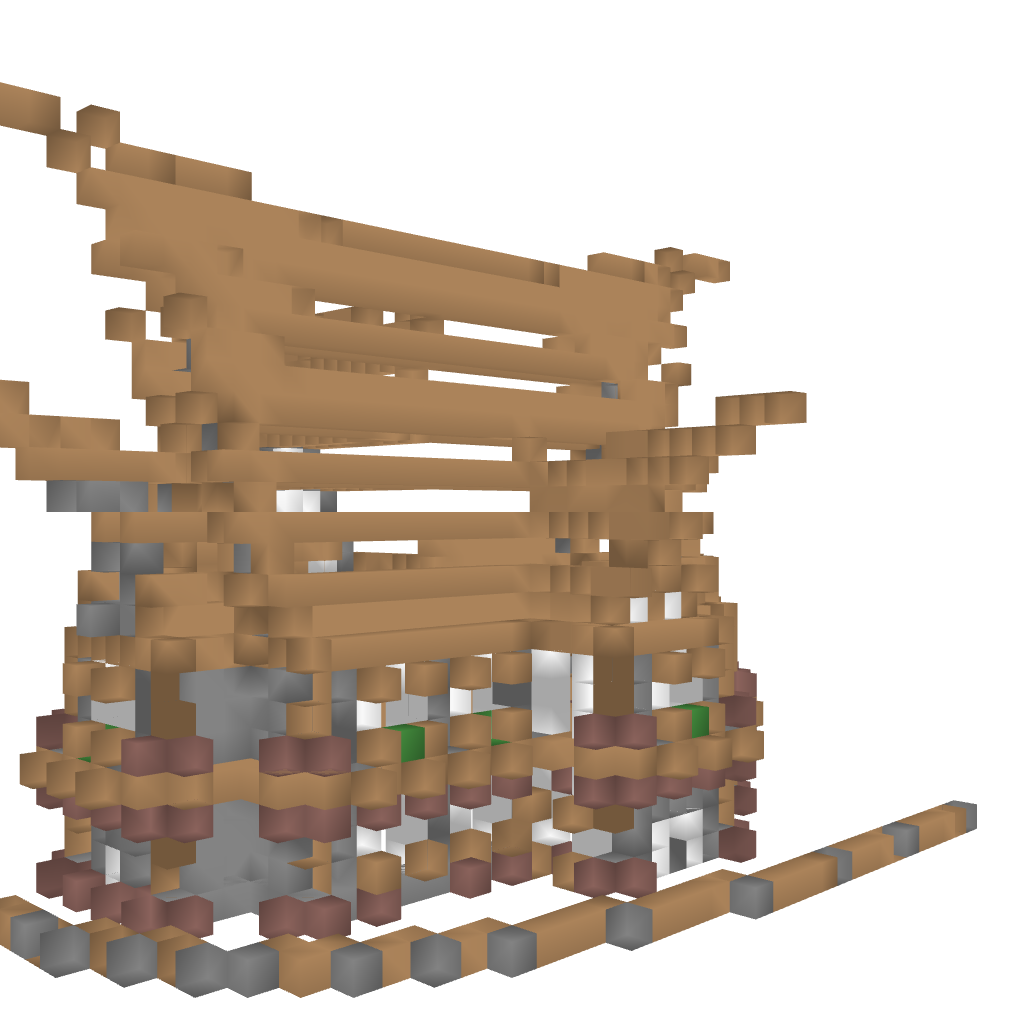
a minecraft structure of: Nordic house #2 bad low quality